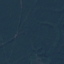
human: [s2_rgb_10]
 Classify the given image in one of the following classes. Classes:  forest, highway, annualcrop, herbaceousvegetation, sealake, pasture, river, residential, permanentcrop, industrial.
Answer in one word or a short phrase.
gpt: Forest